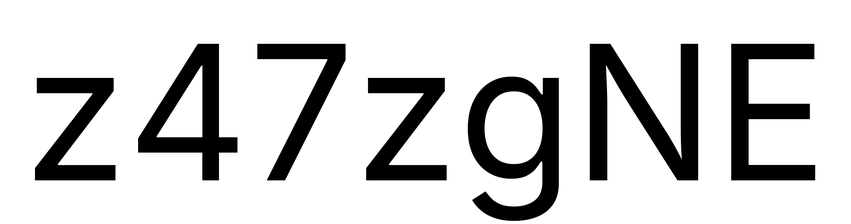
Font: Inter_Regular